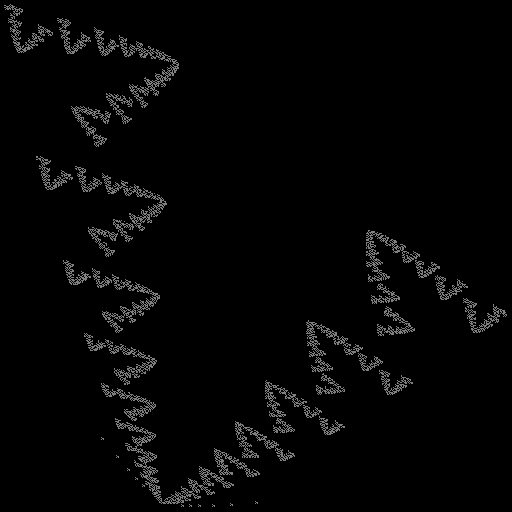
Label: zigzag